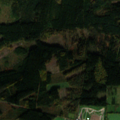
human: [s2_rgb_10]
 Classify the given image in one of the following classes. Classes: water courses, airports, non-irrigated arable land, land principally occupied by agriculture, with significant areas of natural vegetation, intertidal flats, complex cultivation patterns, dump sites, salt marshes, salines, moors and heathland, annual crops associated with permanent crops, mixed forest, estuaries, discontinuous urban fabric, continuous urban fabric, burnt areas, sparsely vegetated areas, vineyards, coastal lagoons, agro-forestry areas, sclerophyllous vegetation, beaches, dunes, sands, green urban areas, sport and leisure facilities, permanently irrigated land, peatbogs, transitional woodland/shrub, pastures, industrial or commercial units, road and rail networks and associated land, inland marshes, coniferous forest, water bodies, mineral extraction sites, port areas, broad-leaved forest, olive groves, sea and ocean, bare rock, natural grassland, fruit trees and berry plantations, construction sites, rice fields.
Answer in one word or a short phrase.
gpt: pastures, coniferous forest, mixed forest